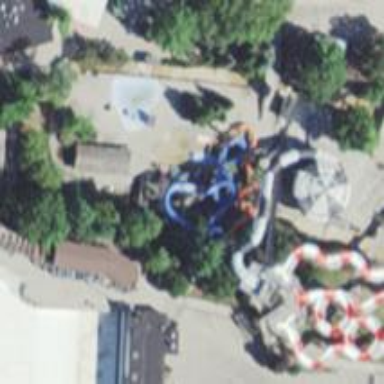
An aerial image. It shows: Water slide attraction.